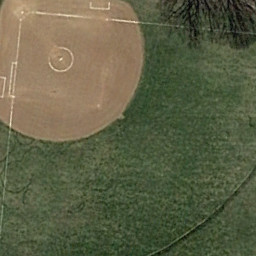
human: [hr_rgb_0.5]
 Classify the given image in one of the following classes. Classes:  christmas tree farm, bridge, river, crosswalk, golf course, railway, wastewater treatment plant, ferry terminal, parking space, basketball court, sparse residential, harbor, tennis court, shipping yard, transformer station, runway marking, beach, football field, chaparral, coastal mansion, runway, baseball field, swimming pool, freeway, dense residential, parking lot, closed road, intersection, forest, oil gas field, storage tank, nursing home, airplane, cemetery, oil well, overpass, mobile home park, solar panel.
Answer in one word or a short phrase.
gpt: baseball field